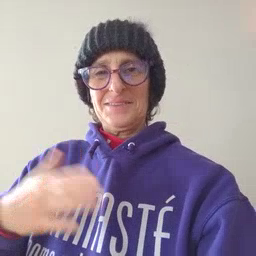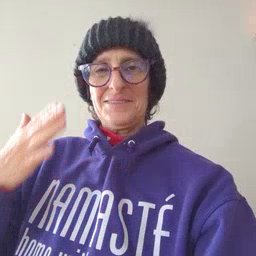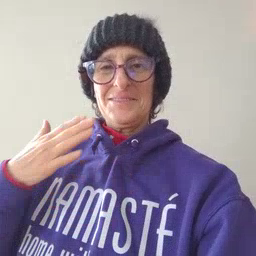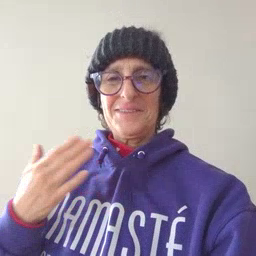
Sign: happy